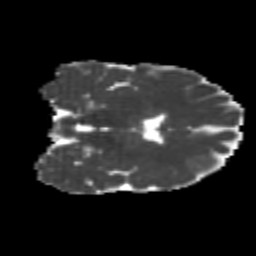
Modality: MD
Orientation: coronal
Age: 26
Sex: female
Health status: healthy
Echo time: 0.074 s